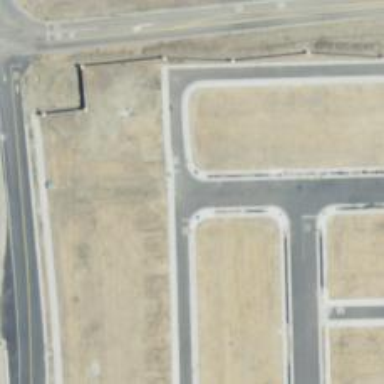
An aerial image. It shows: Unmarked crossing on the road.